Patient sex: M
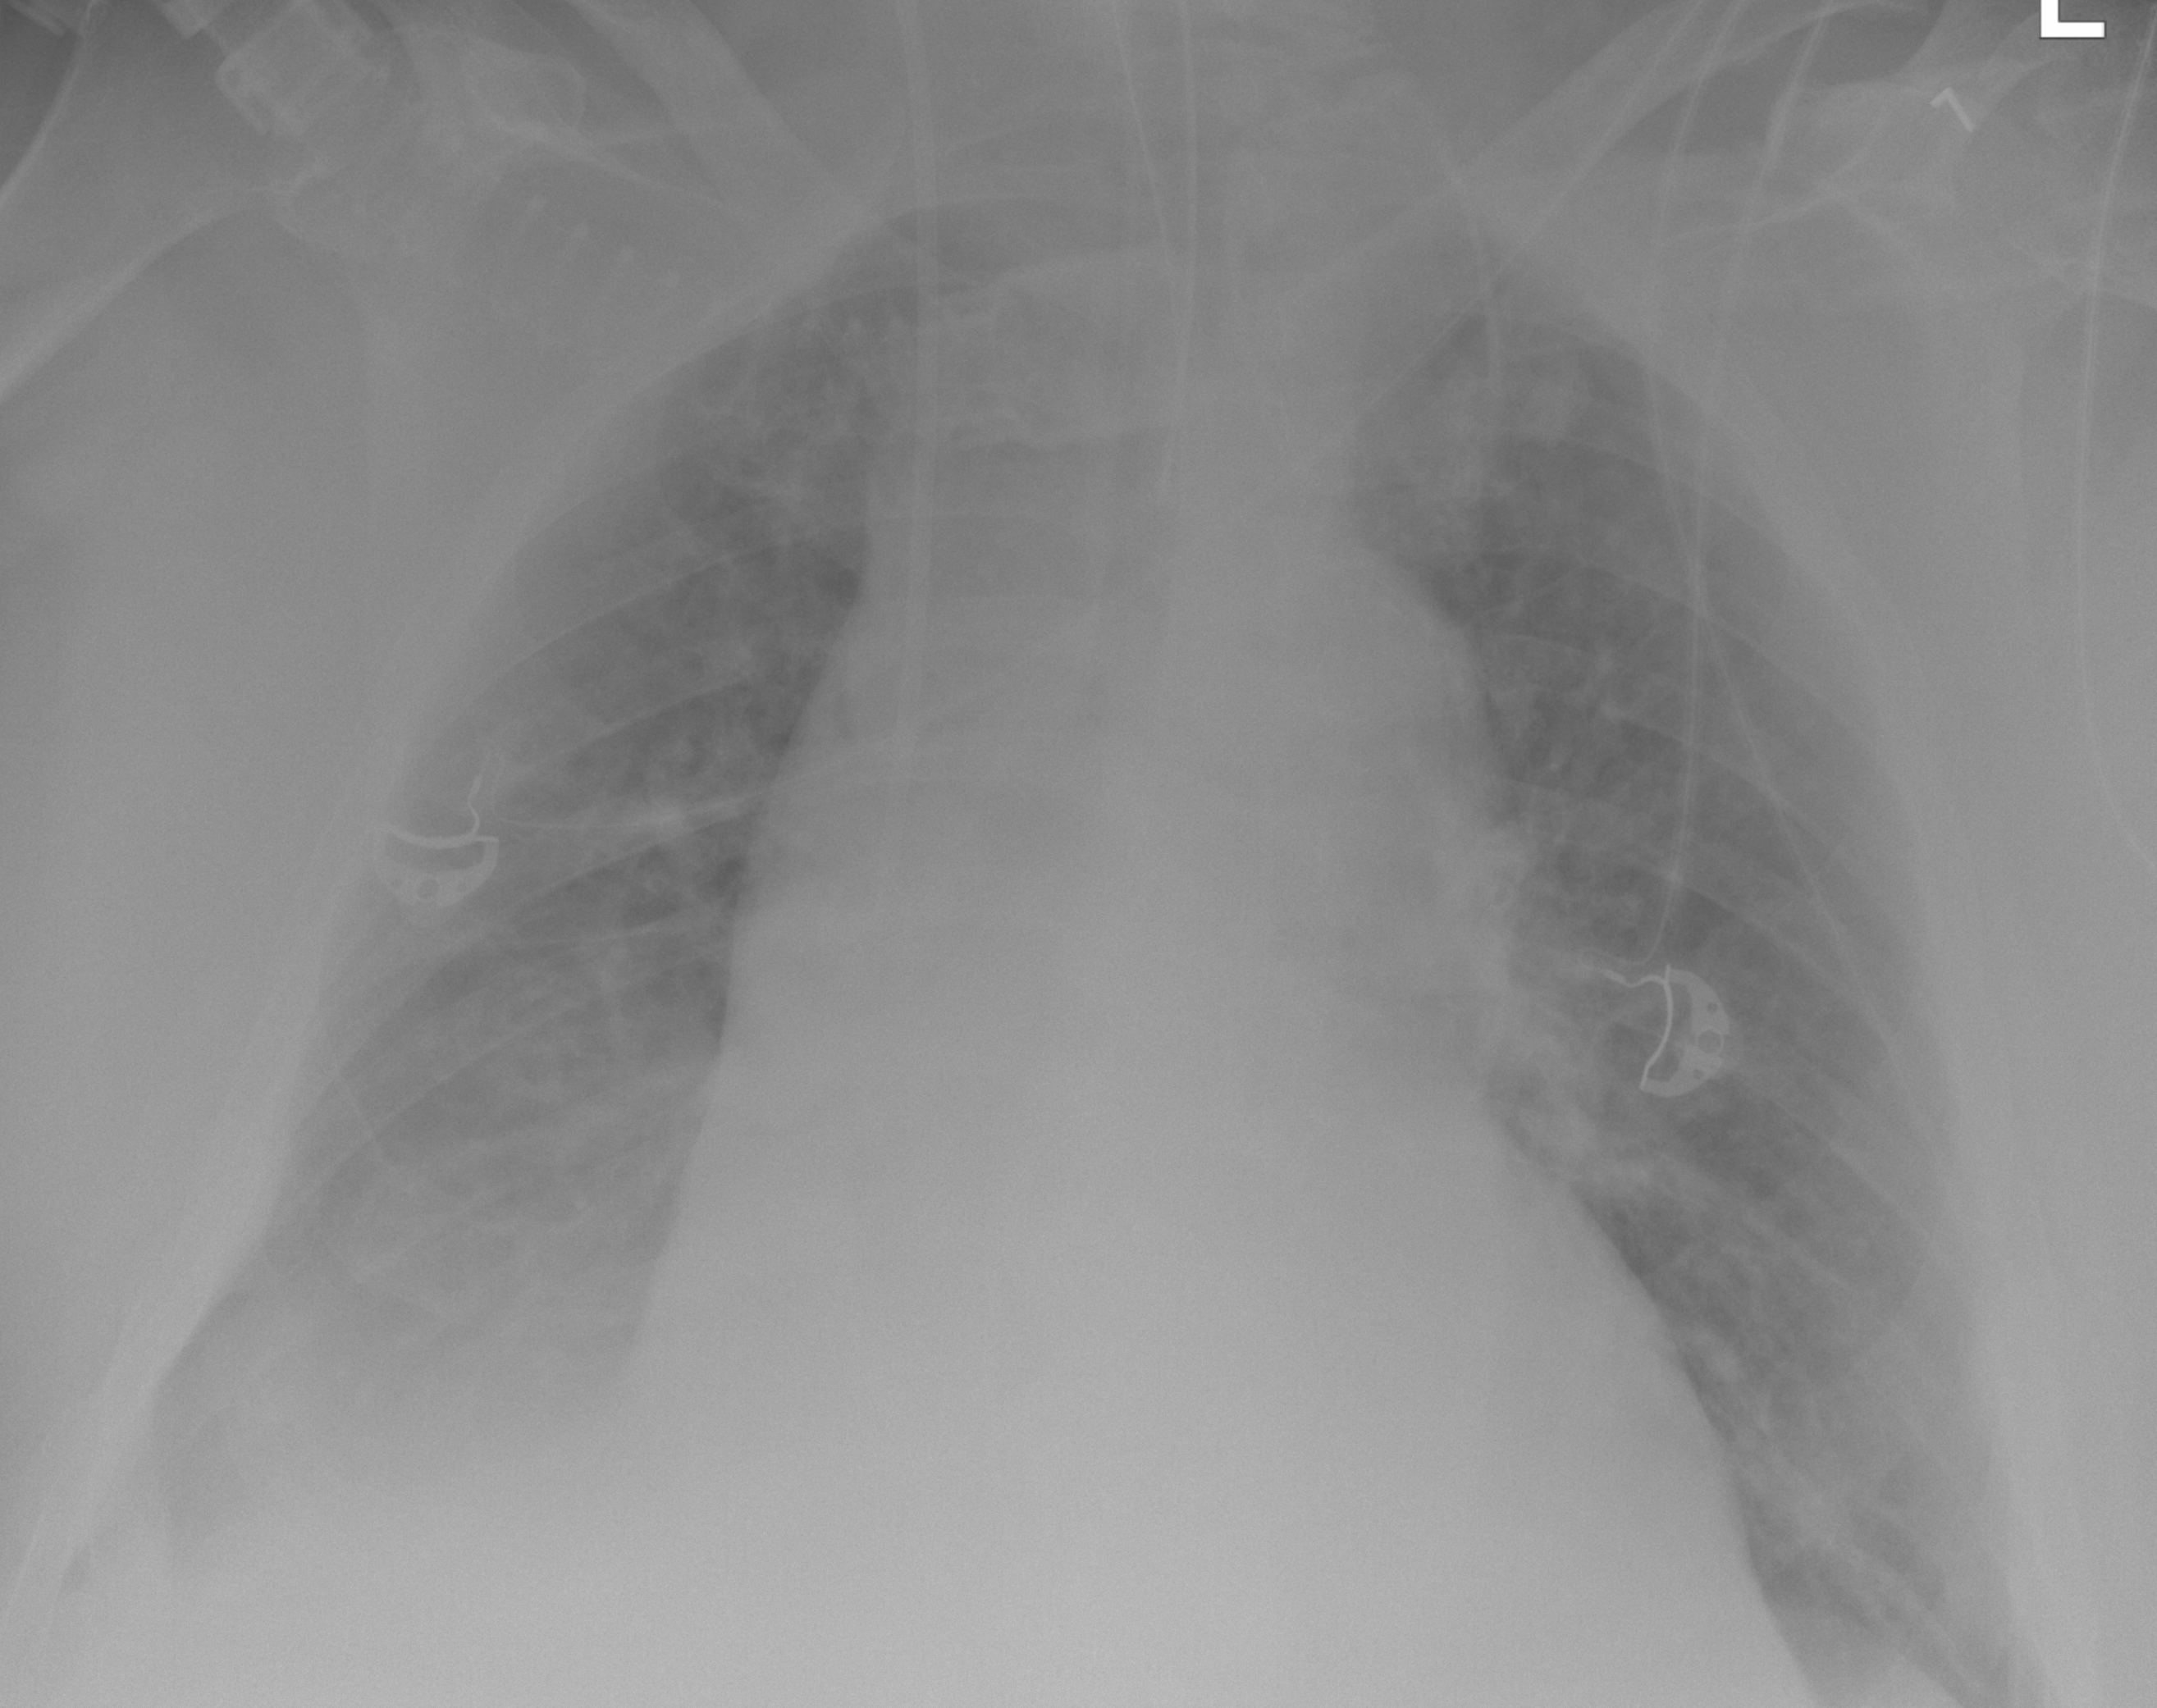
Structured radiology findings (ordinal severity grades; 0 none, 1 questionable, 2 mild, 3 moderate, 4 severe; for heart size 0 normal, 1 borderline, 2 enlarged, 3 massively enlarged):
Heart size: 2
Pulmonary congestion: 2
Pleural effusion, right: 2
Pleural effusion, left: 0
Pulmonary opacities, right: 0
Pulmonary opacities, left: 0
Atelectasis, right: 2
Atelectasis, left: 0